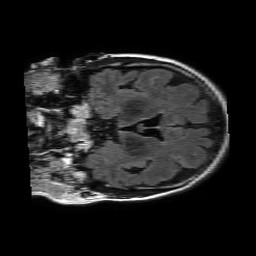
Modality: FLAIR
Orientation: coronal
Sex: female
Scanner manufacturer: philips
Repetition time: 11 s
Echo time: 0.125 s